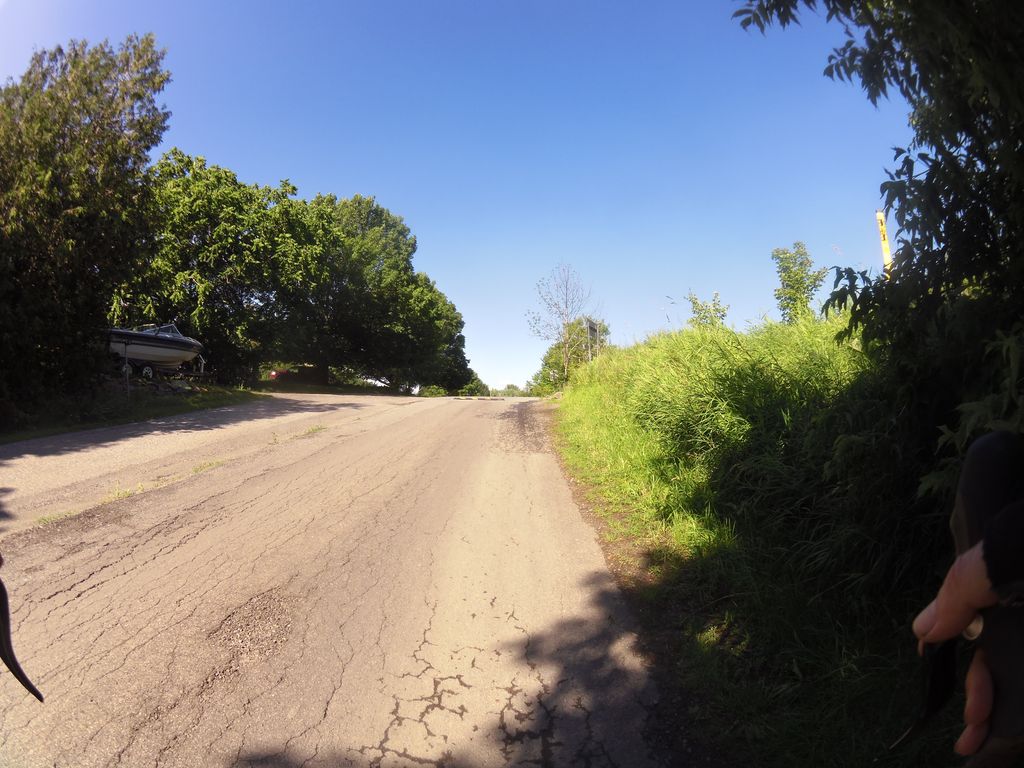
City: ottawa-gatineau